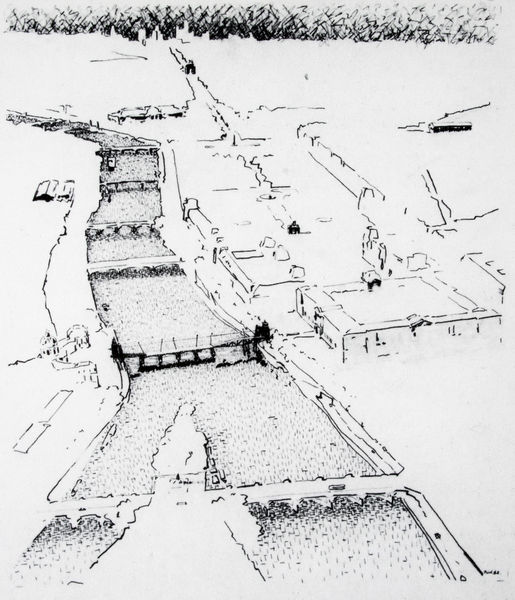
Titel: "The Pont des Arts", Brückenprojekt für Paris - Vogelperspektive
Künstler: Peter Wilson
Schlagwörter: schatten, wasser, weiß, fluss, ufer, grau, licht, pfeiler, schwarz, skizze, zeichnung, anlage, gebäude, feld, felder, brücke, gewässer, ansicht, studie, grafik, graphik, collage, foto, fotografie, tusche, schwarzweiß, entwurf, plan, höfe, brücken, anlagen, katarakt, montage, verzweigung, fotomontage